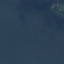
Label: SeaLake